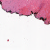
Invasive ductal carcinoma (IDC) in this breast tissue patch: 0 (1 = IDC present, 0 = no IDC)